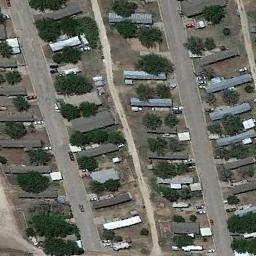
Label: residential